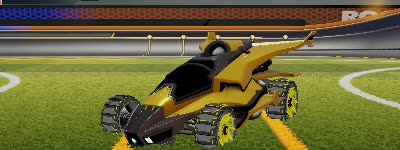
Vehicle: aftershock